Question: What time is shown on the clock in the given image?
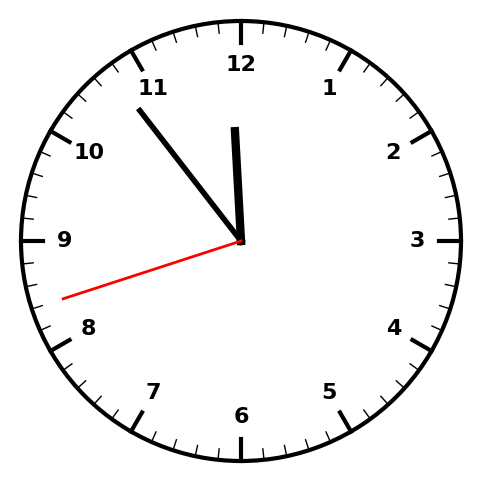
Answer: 11:53:42